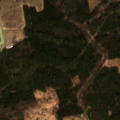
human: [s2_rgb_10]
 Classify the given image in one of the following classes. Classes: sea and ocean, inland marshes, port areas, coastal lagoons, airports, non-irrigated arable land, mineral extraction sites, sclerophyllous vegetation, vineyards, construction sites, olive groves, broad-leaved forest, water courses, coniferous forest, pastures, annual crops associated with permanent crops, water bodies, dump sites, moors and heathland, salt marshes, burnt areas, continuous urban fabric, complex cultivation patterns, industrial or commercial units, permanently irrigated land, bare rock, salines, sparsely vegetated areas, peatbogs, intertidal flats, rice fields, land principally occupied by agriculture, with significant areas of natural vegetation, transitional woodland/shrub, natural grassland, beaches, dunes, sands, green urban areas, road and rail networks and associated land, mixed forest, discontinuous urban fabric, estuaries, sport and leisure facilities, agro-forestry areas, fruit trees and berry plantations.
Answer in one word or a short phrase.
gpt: complex cultivation patterns, land principally occupied by agriculture, with significant areas of natural vegetation, coniferous forest, mixed forest